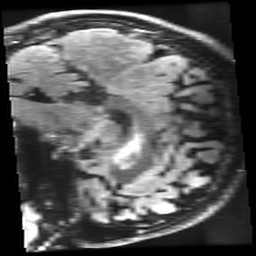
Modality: FLAIR
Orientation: sagittal
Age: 22
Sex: male
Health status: healthy
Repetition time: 12 s
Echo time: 0.09782 s